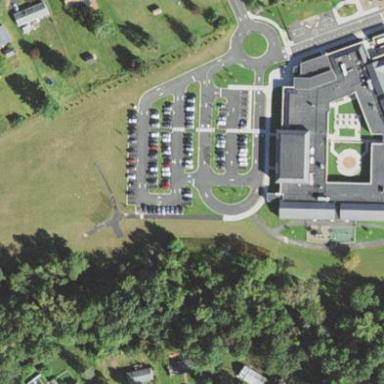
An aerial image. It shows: School.